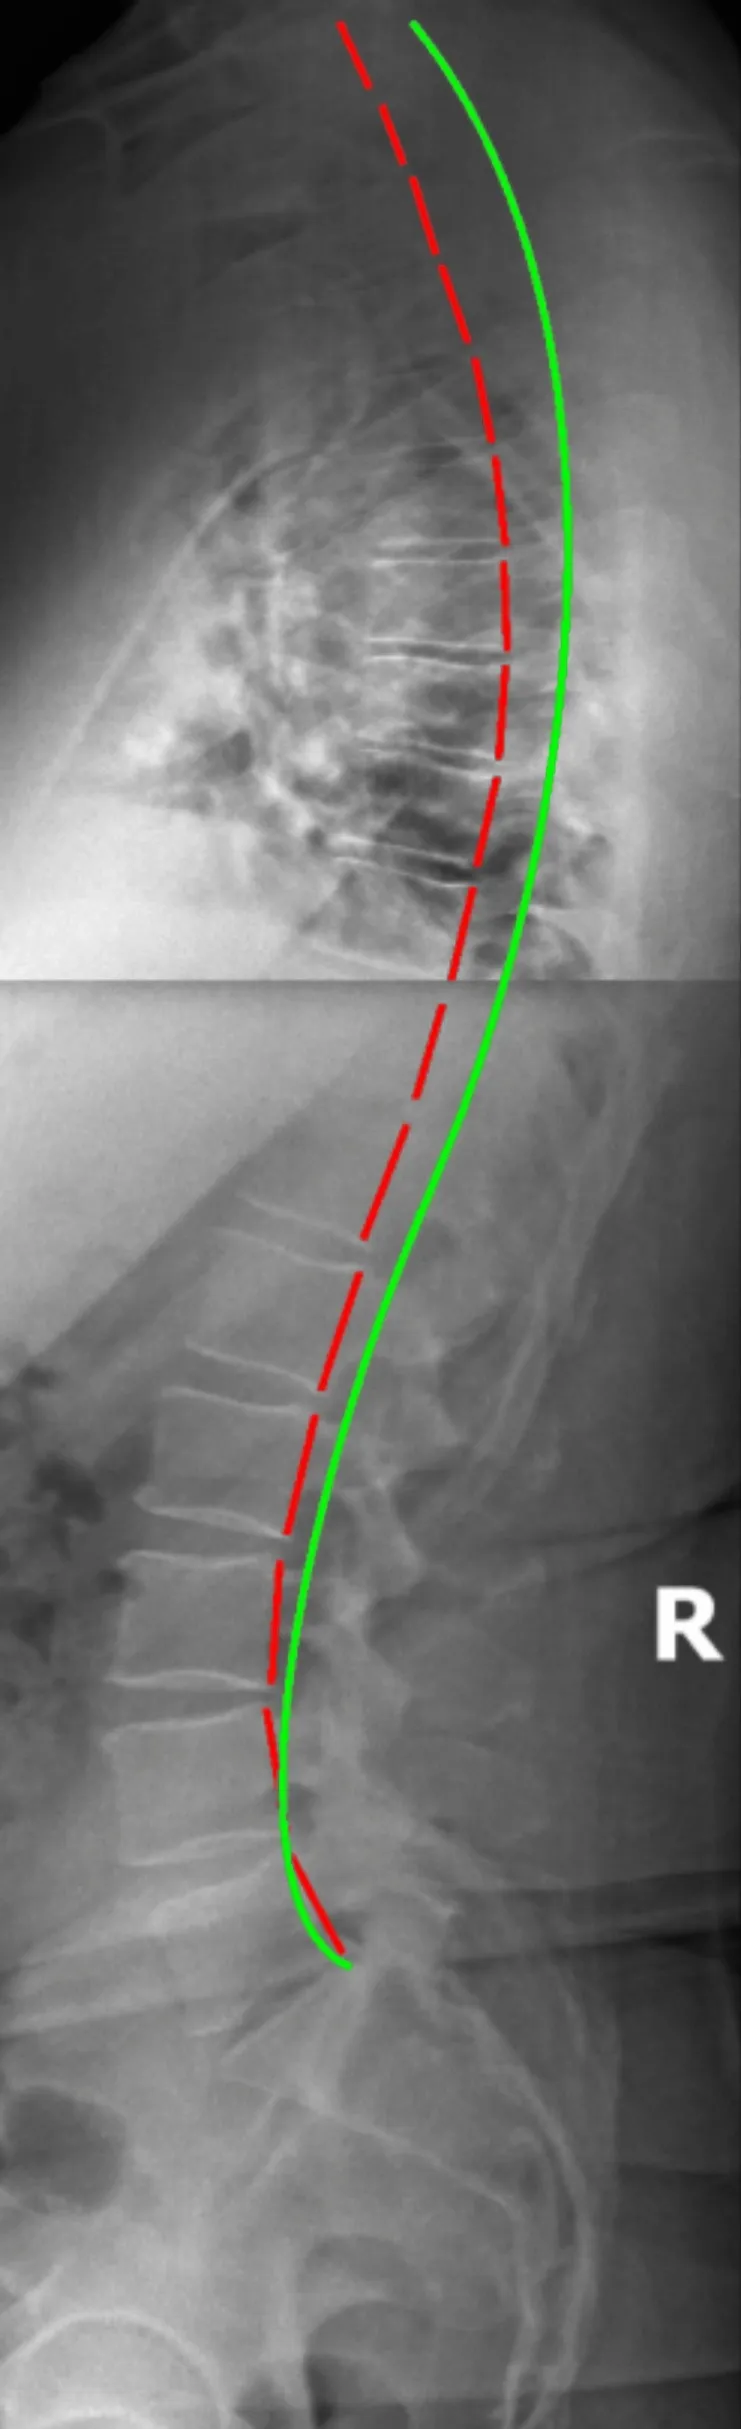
Three-year lateral thoracic and lateral lumbar radiographs demonstrating slight increased forward sagittal balance. Long-term stitched lateral lumbar and lateral thoracic show some increase in positive translation of the torso; however, the patient maintained good contours with no in-office treatment for three years.
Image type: radiology (x_ray)